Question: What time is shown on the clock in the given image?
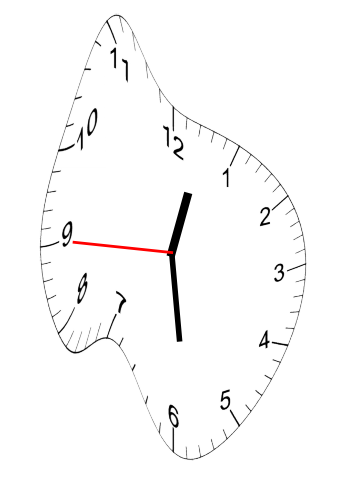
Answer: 12:28:45